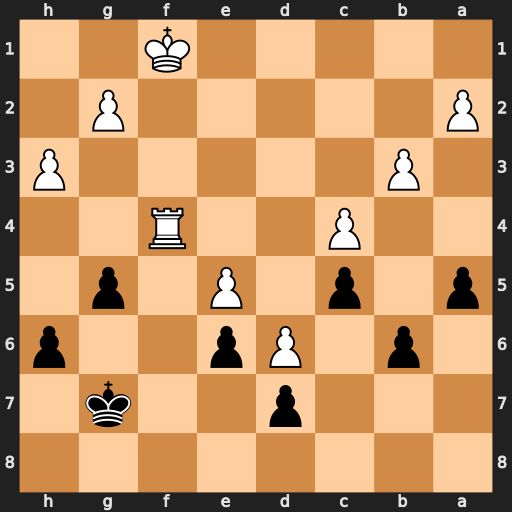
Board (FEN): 8/3p2k1/1p1Pp2p/p1p1P1p1/2P2R2/1P5P/P5P1/5K2
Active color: b
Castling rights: -
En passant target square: -
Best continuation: gxf4 g4 fxg3 Kg2 Kg6